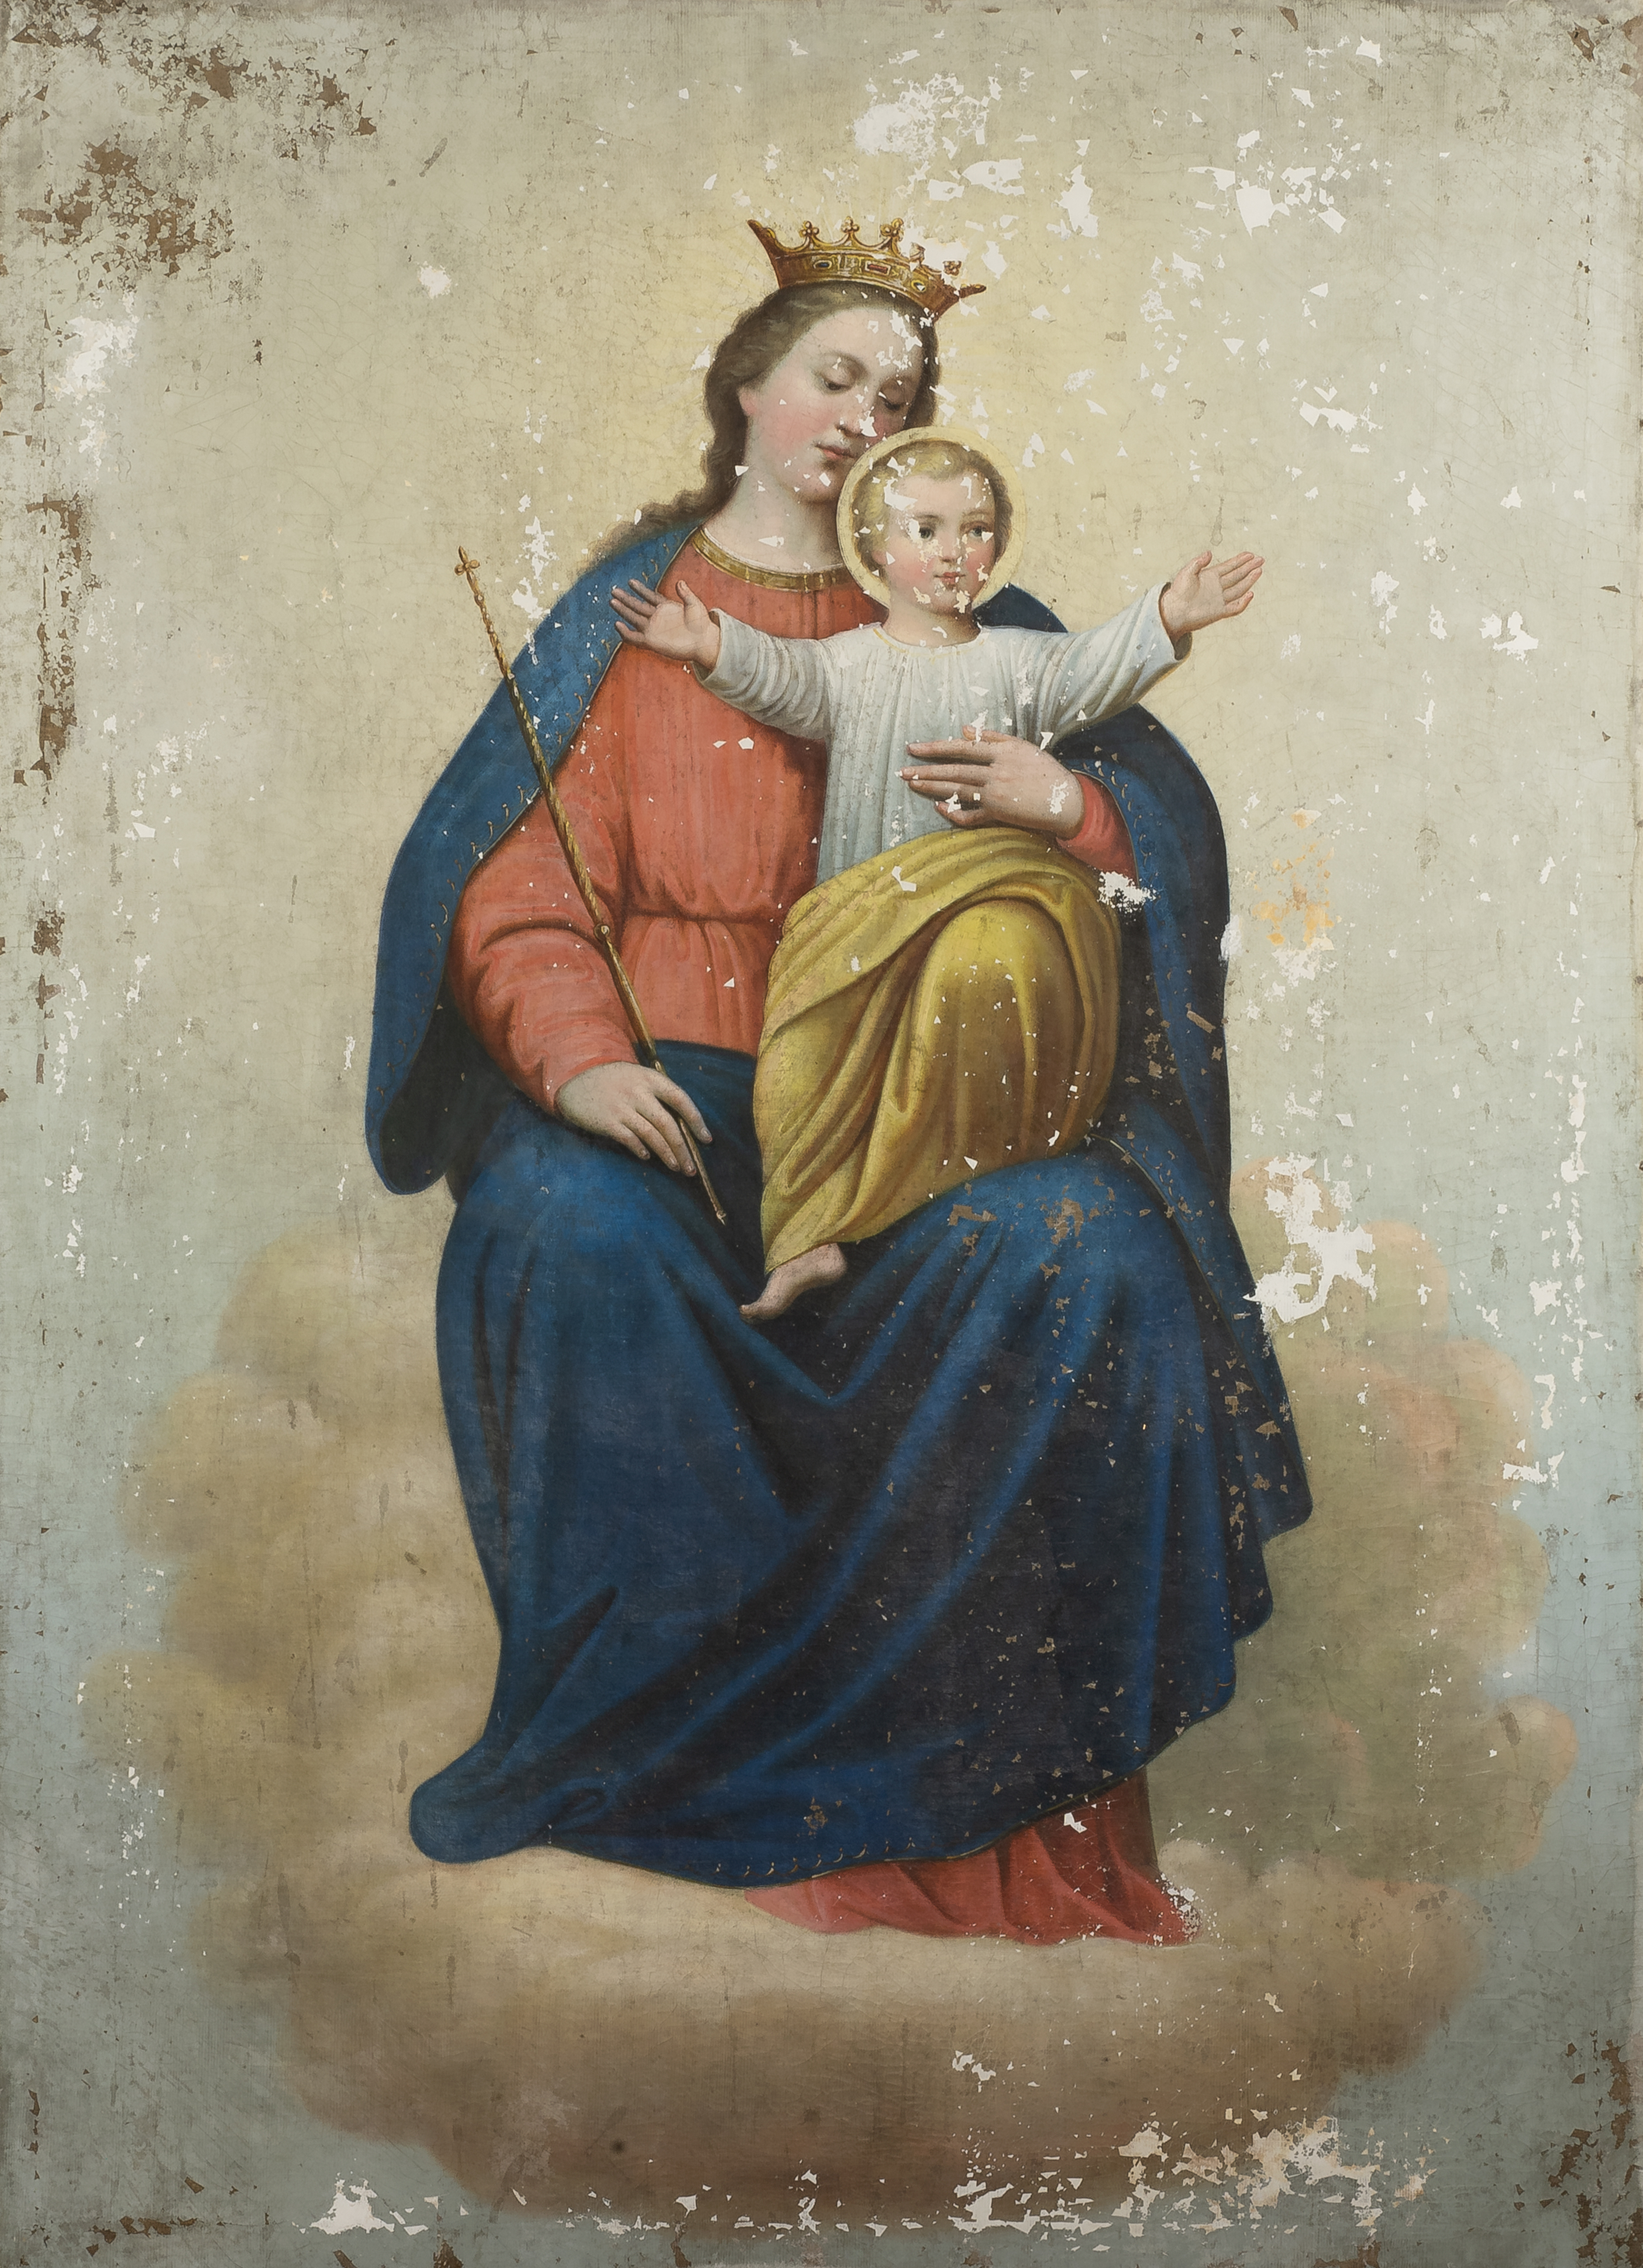
Damage type annotated: stucco filler